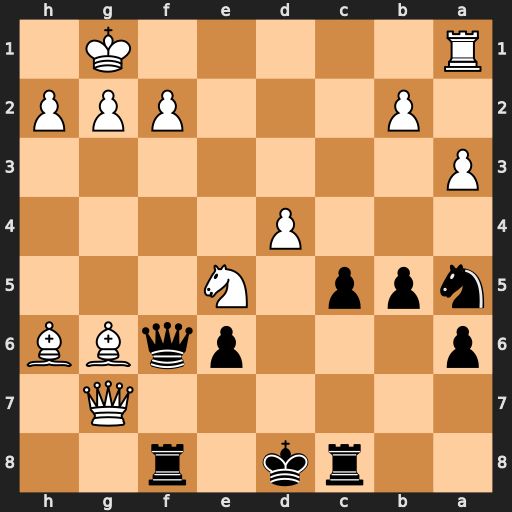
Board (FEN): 2rk1r2/6Q1/p3pqBB/npp1N3/3P4/P7/1P3PPP/R5K1
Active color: b
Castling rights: -
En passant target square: -
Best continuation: Qxf2+ Kh1 Qf1+ Rxf1 Rxf1#